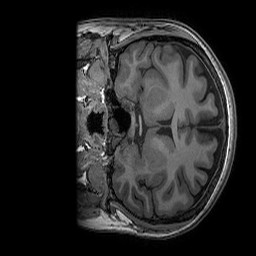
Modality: T1w
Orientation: coronal
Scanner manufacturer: ge
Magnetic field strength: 3 T
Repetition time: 0.008156 s
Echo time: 0.00318 s